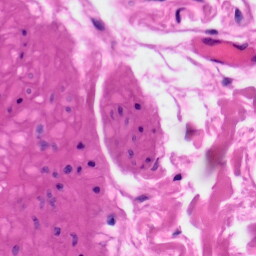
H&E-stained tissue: Skin